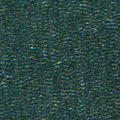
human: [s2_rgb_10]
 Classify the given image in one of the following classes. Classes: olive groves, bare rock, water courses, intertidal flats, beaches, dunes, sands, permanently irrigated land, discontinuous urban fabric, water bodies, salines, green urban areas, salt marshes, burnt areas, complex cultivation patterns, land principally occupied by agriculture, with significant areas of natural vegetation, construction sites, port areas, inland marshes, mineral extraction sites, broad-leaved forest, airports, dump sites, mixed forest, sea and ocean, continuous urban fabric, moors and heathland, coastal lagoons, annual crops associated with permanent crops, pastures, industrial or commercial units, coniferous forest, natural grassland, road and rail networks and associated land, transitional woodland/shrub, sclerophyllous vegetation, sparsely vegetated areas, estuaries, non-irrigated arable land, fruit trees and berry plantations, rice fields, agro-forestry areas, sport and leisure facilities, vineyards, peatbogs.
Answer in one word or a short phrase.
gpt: sea and ocean